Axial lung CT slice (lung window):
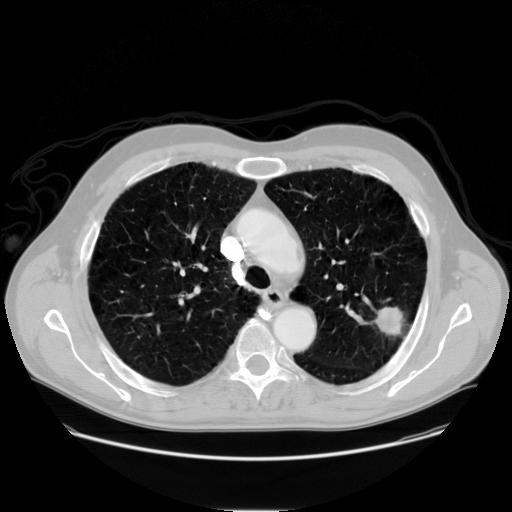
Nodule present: yes
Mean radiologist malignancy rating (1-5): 4.75